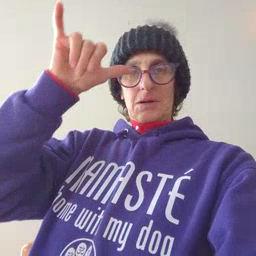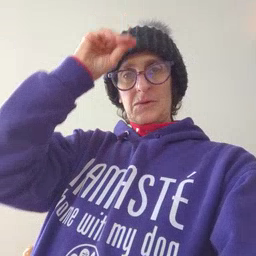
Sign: cowboy